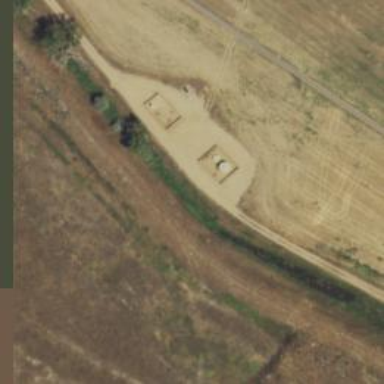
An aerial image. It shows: Storage tank with man-made structure.